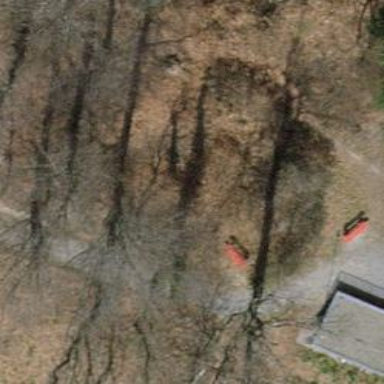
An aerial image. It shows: Red bench.